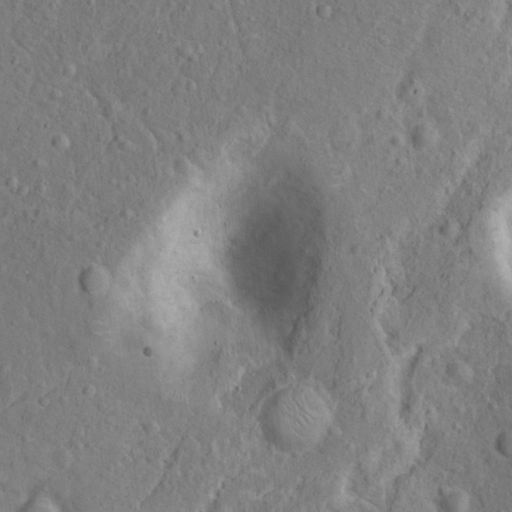
Objects detected: cone, cone